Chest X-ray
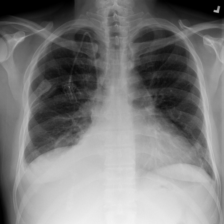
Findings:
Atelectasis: positive
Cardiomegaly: negative
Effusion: positive
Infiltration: negative
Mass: negative
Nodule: negative
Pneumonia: negative
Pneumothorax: negative
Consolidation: negative
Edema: negative
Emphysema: negative
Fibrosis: negative
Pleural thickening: negative
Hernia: negative